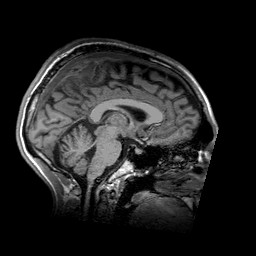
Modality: T1w
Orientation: sagittal
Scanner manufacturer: mediso